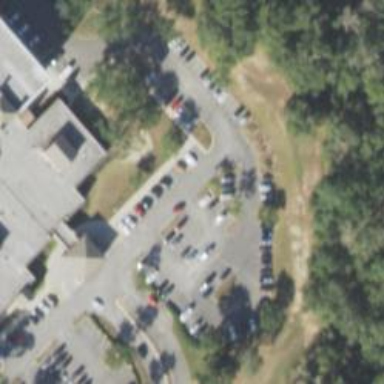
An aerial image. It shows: Parking space.